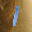
Label: 1